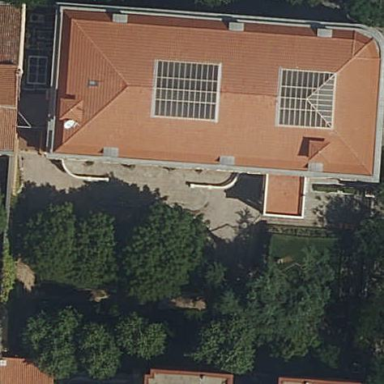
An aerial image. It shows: Historic manor.